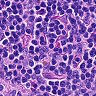
Metastatic tissue present: no